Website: apple-inc
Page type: customer-info-address
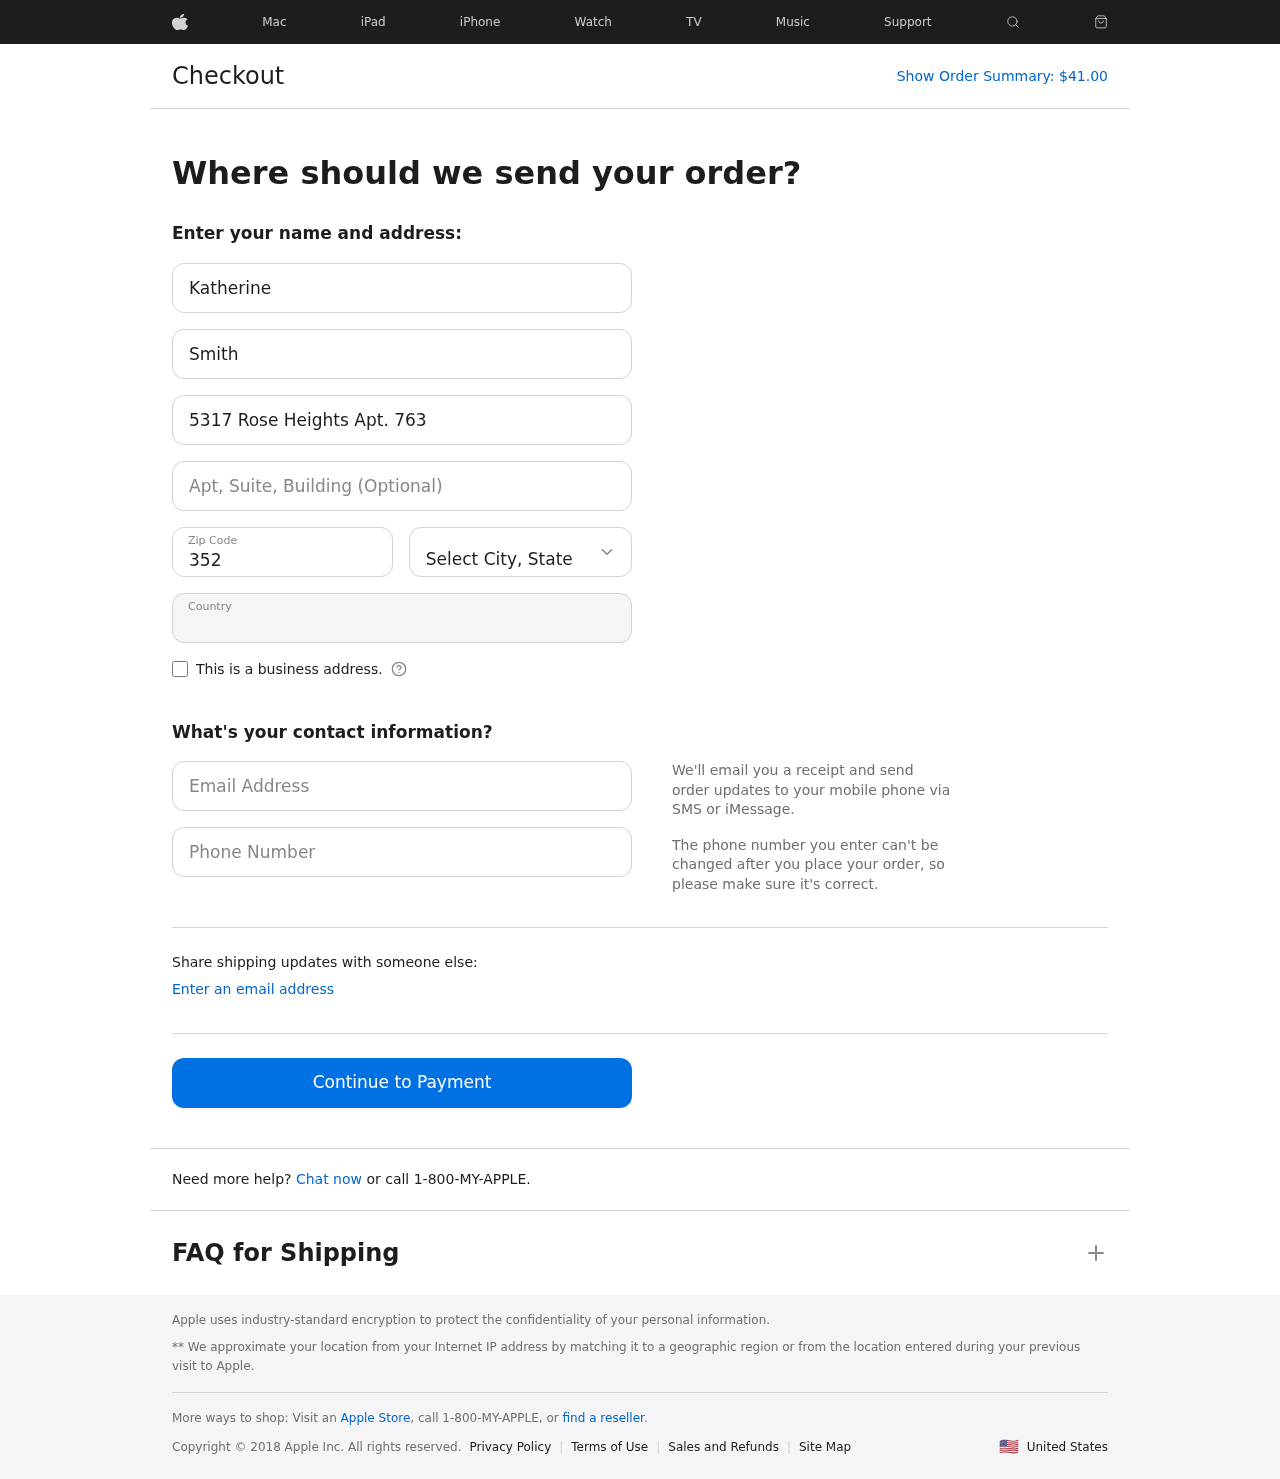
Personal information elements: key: PII_CITY_STATE
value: New Rachel, UT
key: PII_COUNTRY
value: United States
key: PII_EMAIL
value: katherinesmith@yahoo.com
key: PII_FIRSTNAME
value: Katherine
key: PII_LASTNAME
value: Smith
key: PII_PHONE
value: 2166758257
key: PII_POSTCODE
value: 35238
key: PII_STREET
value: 5317 Rose Heights Apt. 763
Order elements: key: ORDER_TOTAL
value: $41.00